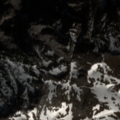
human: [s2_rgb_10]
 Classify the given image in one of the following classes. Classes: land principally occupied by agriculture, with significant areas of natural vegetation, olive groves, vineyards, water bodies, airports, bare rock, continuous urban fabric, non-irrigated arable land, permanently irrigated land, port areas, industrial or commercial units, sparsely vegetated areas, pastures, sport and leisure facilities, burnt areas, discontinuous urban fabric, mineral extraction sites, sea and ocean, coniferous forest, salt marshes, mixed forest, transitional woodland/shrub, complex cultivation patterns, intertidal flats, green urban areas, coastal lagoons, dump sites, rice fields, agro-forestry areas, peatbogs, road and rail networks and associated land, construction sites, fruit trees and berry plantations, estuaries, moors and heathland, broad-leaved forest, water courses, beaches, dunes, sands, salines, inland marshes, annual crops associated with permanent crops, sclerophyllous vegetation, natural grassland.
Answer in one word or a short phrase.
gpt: mixed forest, natural grassland, moors and heathland, bare rock, sparsely vegetated areas